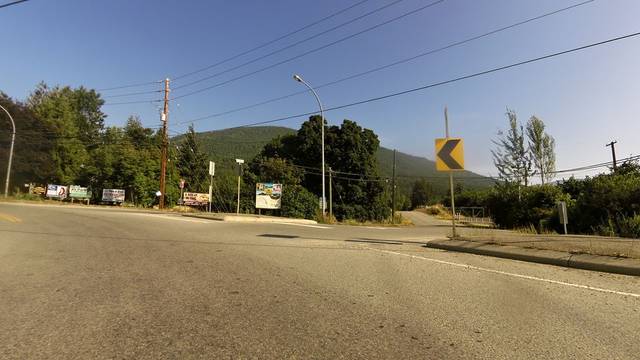
Region: Canada
Coordinates: 49.0953, -116.475